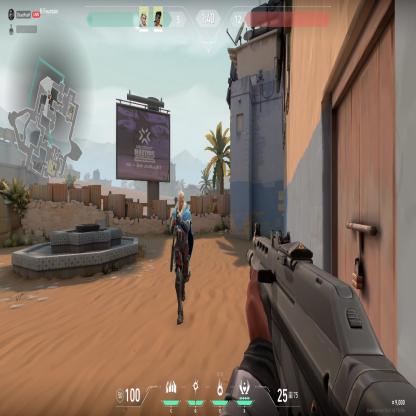
Label: teammate